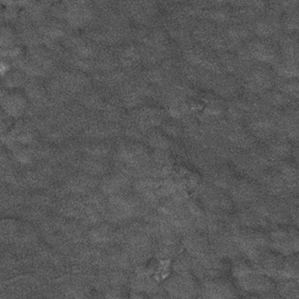
Label: frost